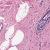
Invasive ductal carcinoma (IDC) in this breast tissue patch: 0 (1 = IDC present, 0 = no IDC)